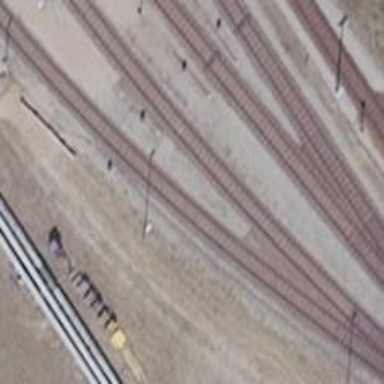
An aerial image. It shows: Railway yard used for servicing trains.